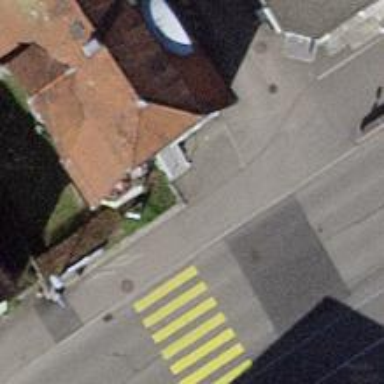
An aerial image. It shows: Convenience shop.